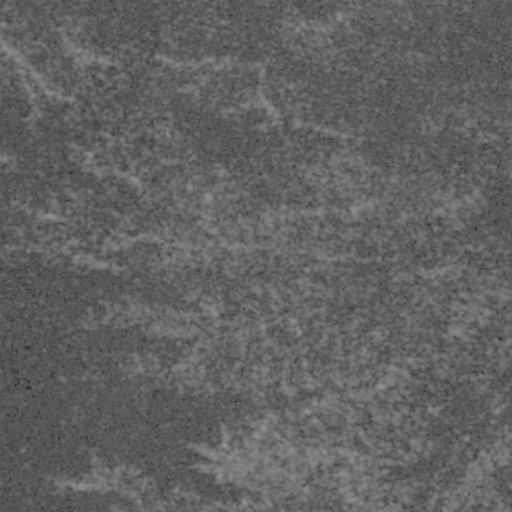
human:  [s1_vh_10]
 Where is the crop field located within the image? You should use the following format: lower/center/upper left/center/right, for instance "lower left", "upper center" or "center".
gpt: The crop field is located in the lower right of the image.
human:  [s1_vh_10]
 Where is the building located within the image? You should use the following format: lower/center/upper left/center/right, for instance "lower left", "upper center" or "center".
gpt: The building is located in the lower right of the image.
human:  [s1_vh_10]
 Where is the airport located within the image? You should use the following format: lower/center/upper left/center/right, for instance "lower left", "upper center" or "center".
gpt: There is no airport in the image.

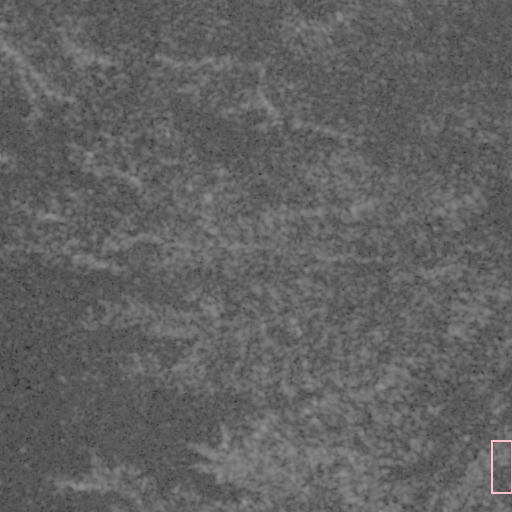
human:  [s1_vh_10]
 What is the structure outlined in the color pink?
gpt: The structure outlined in pink is a crop field.
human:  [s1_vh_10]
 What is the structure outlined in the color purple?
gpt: There is no purple outline.